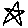
Label: star